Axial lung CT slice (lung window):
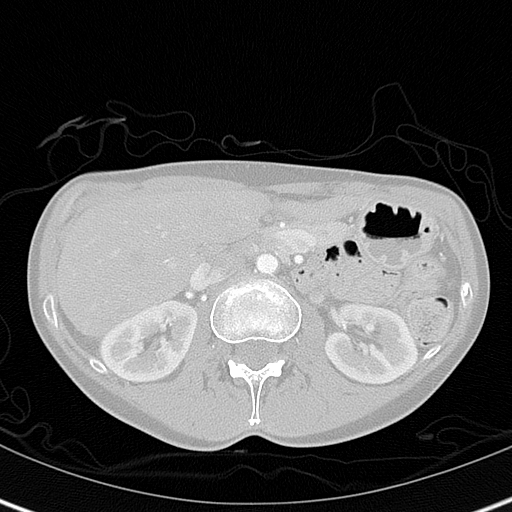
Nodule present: no